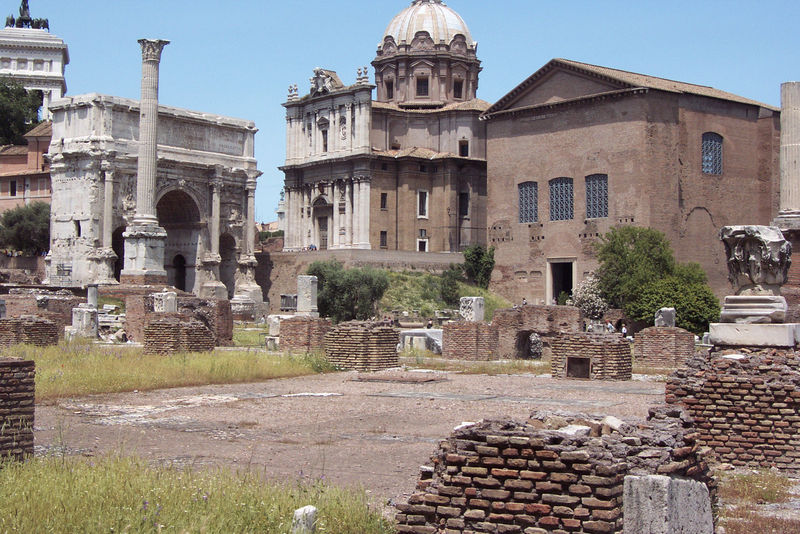
Titel: Forum Romanum: Santi Luca e Martina
Künstler: Pietro da Cortona
Standort: Rom, Forum Romanum (EU - I - Latium)
Schlagwörter: stadt, fenster, säule, gebäude, gras, haus, wiese, stein, bogen, mauer, ziegel, kuppel, foto, ruine, tageslicht, rom, portal